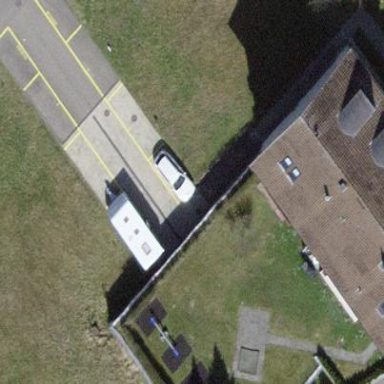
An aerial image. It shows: Parking area with surface.